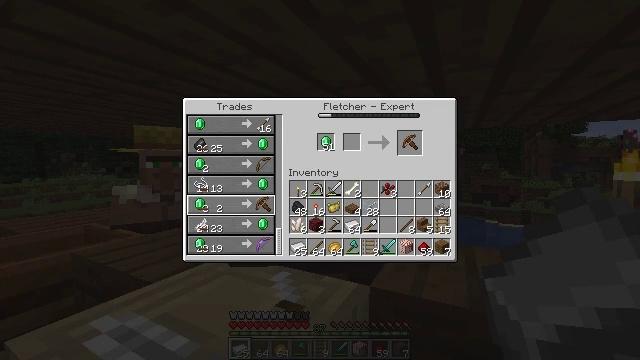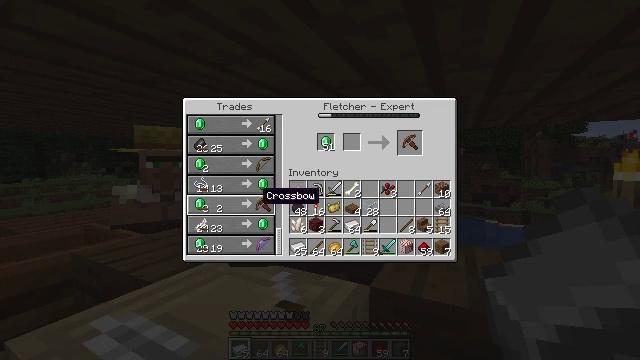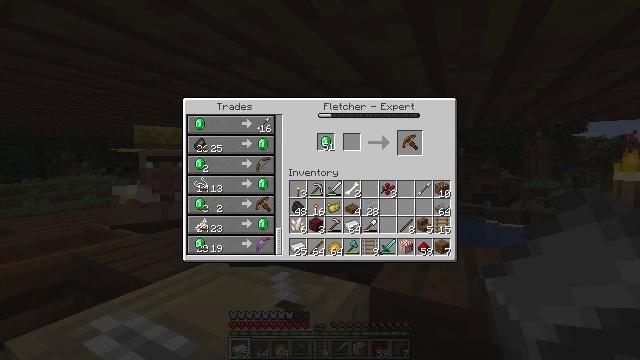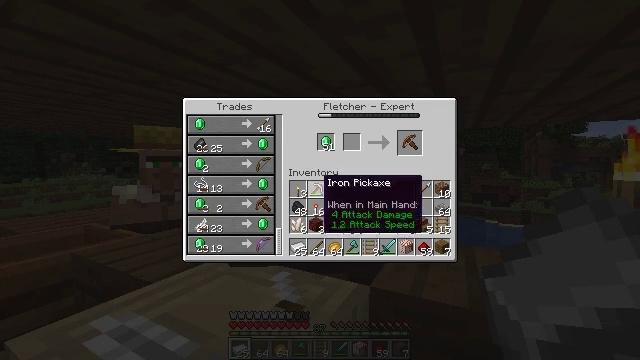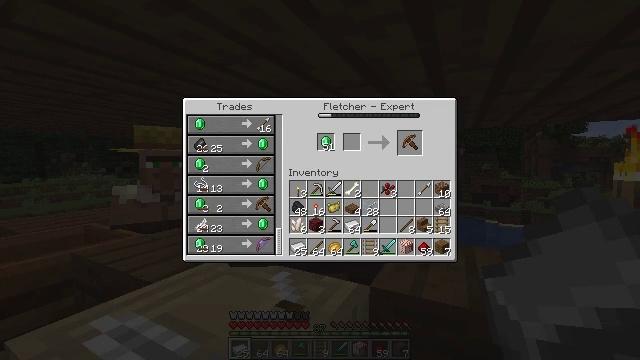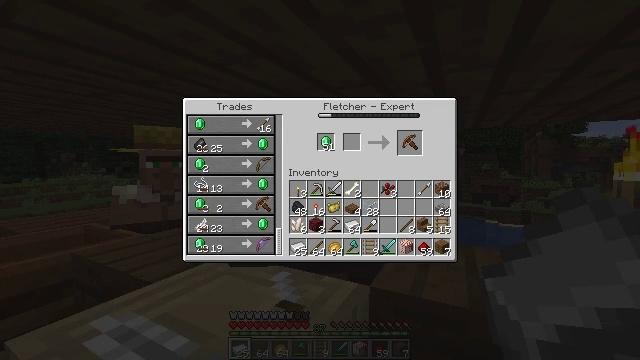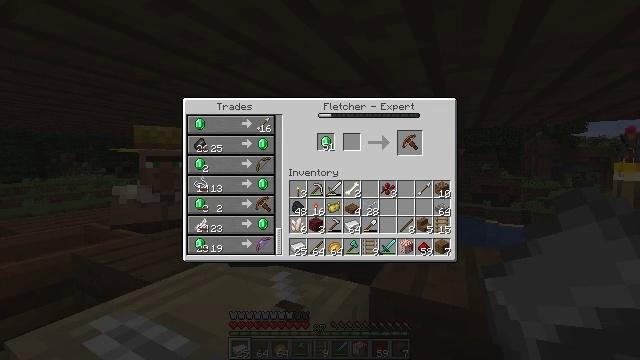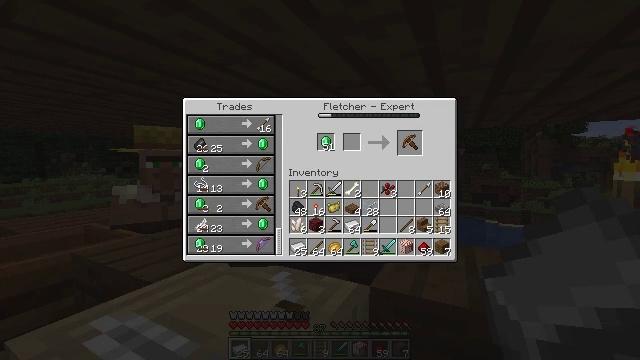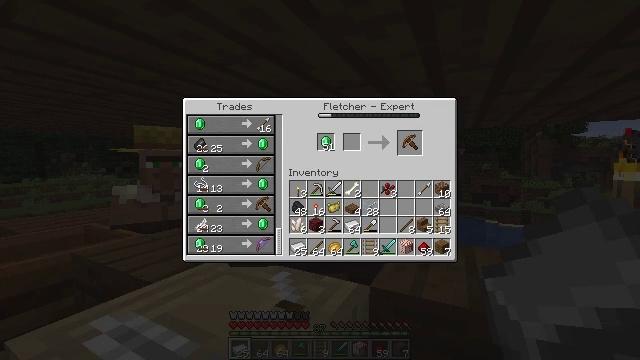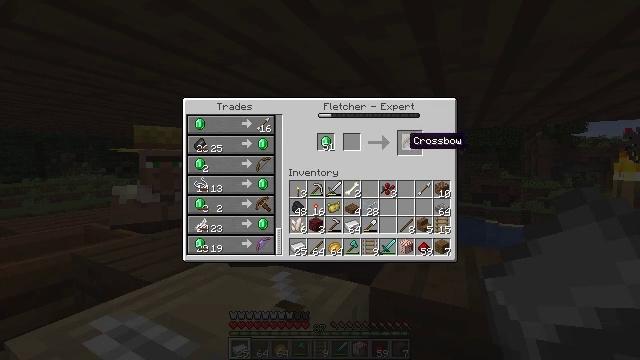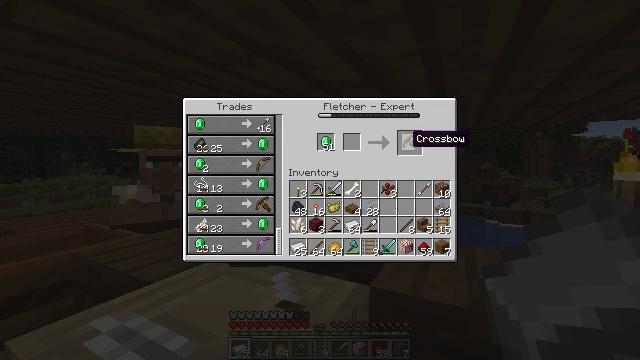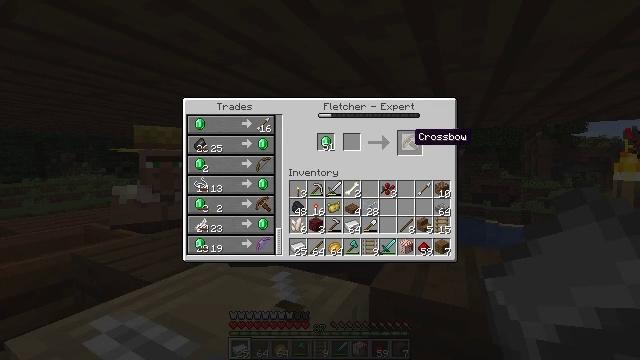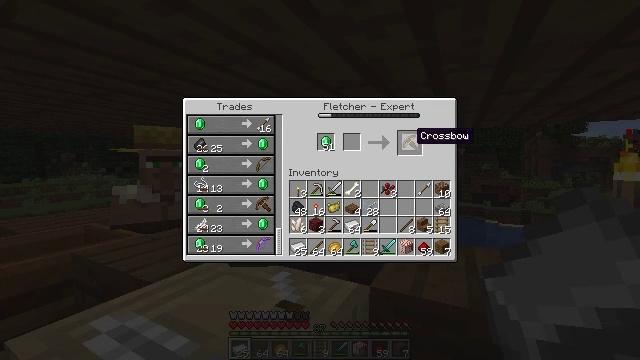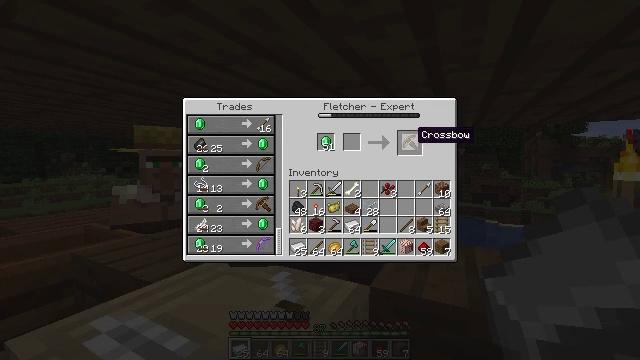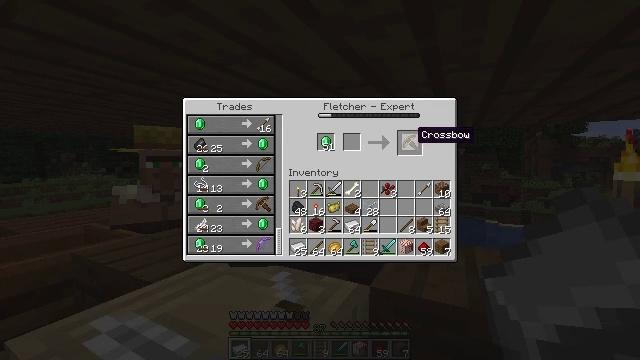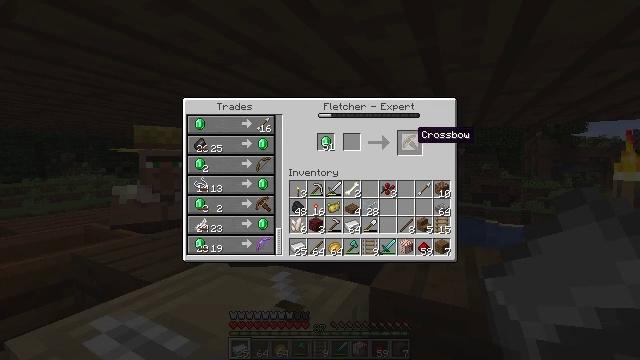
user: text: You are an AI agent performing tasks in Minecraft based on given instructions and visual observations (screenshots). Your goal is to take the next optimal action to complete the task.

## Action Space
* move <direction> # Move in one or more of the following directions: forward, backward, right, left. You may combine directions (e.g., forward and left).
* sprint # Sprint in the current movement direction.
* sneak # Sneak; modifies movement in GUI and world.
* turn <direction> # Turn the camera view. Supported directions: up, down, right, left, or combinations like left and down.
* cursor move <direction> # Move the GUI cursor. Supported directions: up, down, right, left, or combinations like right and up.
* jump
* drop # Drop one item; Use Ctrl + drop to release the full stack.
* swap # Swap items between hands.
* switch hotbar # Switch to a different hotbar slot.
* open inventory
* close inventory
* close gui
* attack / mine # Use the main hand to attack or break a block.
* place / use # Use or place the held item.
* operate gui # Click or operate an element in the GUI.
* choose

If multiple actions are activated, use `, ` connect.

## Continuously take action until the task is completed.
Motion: motion action
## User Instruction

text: Create a crossbow with gathered materials.
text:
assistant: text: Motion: cursor move right
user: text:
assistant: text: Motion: cursor move right
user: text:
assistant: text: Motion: cursor move right and up
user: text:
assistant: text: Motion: cursor move right and up
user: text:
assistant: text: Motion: cursor move right and up
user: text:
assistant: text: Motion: cursor move right
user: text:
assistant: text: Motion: no_op
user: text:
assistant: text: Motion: cursor move right
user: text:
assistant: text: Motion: no_op
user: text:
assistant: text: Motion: no_op
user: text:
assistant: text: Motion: no_op
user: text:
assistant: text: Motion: no_op
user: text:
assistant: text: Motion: no_op
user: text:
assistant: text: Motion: no_op
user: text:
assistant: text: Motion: no_op
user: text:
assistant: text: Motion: no_op
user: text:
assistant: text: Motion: no_op
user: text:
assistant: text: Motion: operate gui
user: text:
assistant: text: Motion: operate gui
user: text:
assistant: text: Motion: operate gui
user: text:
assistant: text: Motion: cursor move down
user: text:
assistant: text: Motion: cursor move down
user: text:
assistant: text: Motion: cursor move down
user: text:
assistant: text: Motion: no_op
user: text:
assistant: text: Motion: no_op
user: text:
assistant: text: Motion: no_op
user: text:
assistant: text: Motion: operate gui
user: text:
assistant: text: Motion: operate gui
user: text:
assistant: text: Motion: operate gui
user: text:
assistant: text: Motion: no_op